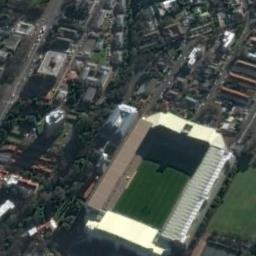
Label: stadium